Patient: sex M, age 48
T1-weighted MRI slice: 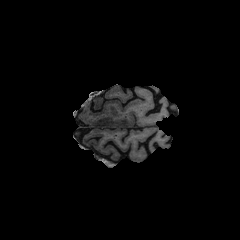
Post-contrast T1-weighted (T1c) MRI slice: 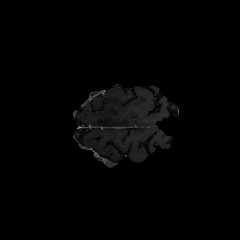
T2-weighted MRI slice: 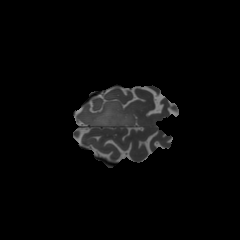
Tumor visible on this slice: yes
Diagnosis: Astrocytoma, IDH-mutant
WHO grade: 3